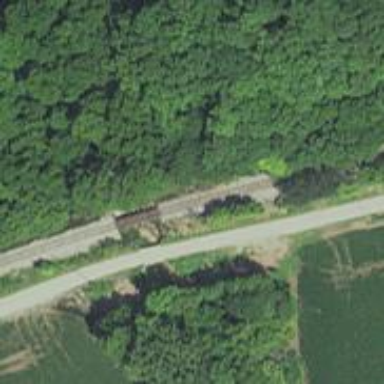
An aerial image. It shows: Railway track.